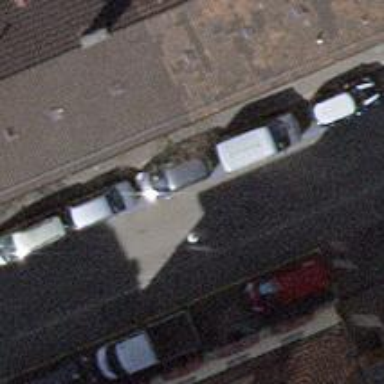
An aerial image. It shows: Parking lane area.